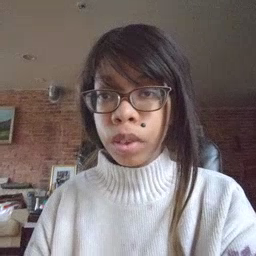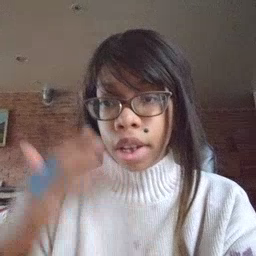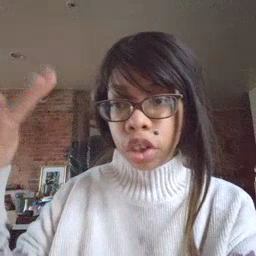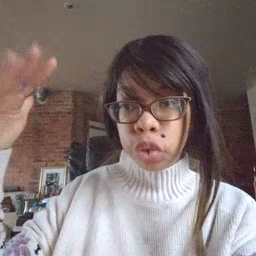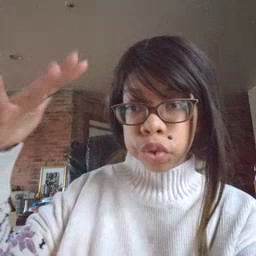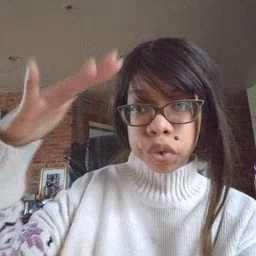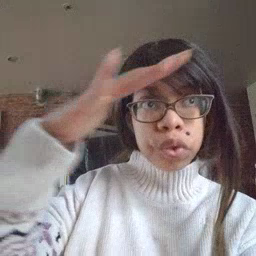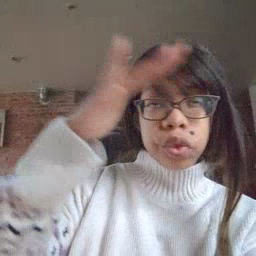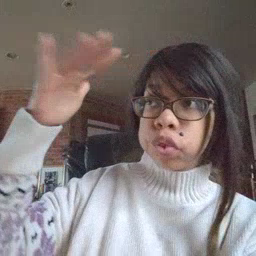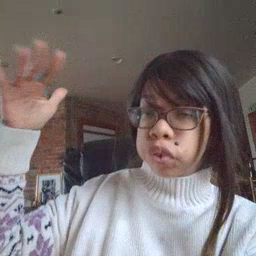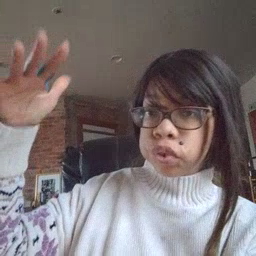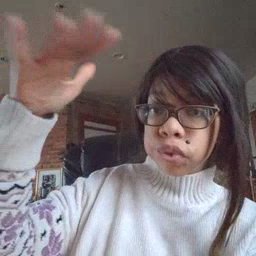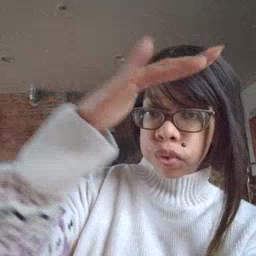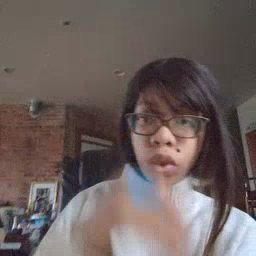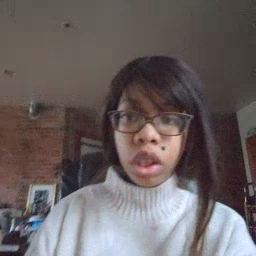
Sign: helicopter